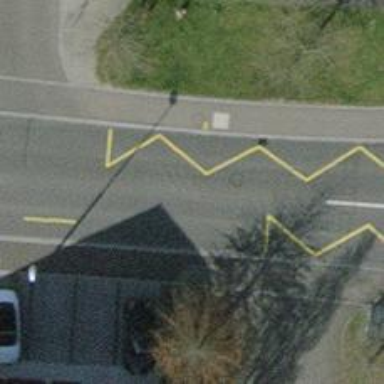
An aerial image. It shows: Bus stop with stop position for public transport.